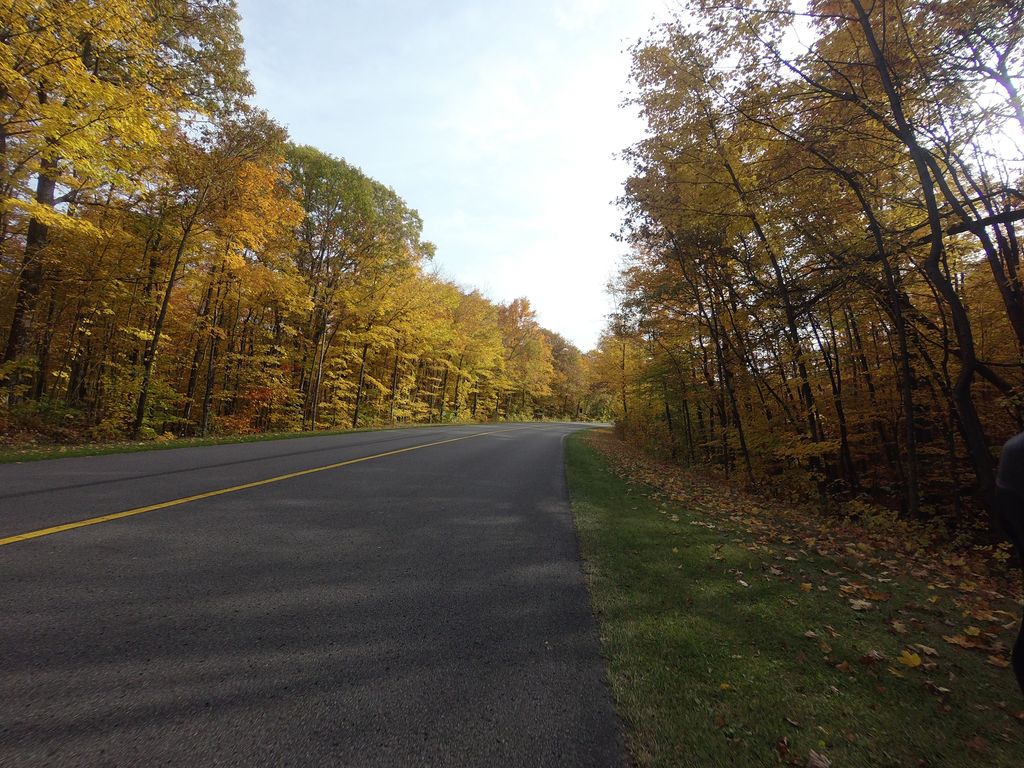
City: ottawa-gatineau